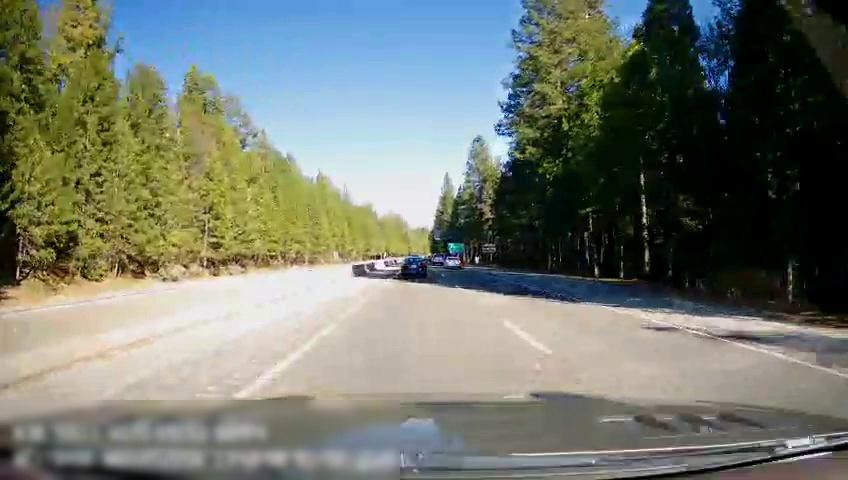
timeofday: Day
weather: Sunny
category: Drivable Space
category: Vehicles | Car
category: Vehicles | Car
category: Vehicles | Car
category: Lanes | Current Lane
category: Lanes | Current Lane
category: Lanes | Alternate Lane
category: Traffic | Signs
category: Traffic | Signs